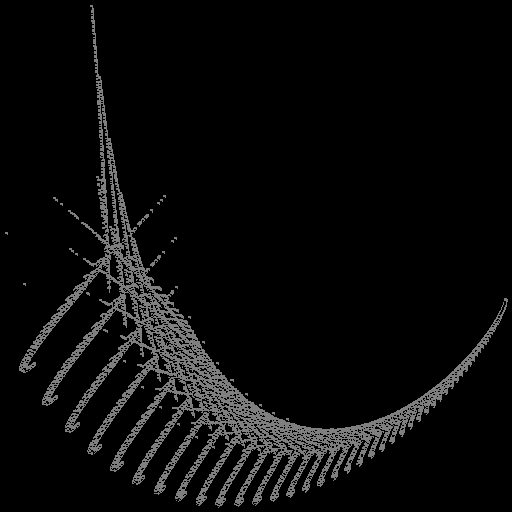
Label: deerfern